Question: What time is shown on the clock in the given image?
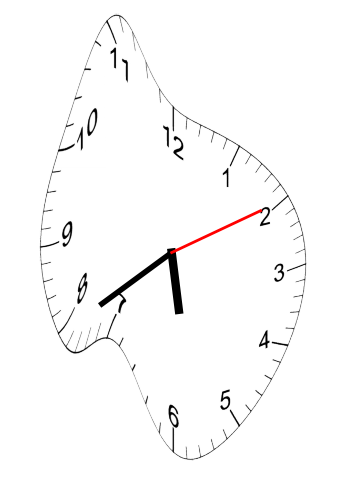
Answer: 05:39:10